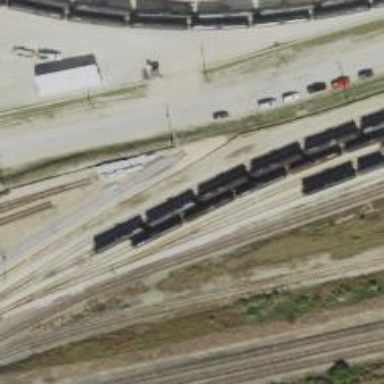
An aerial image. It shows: Railway spur service.